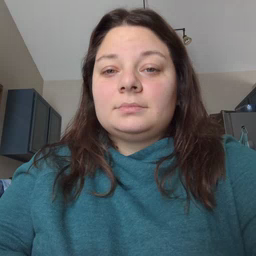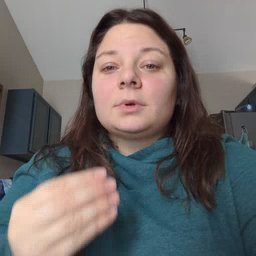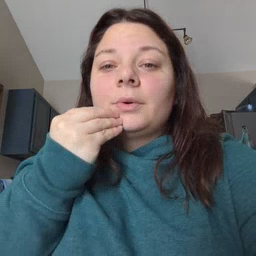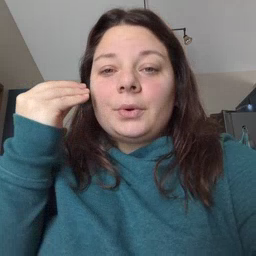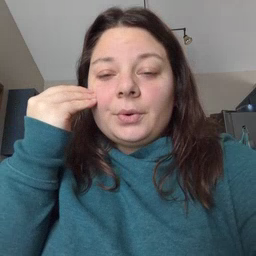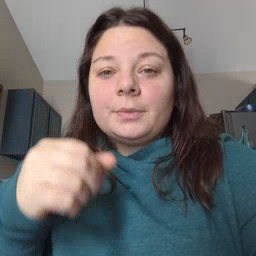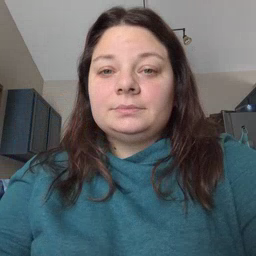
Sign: home